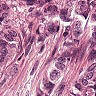
Metastatic tissue present: yes